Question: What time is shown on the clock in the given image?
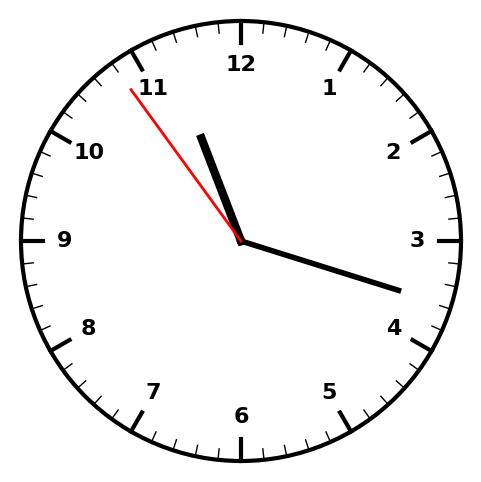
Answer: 11:17:54